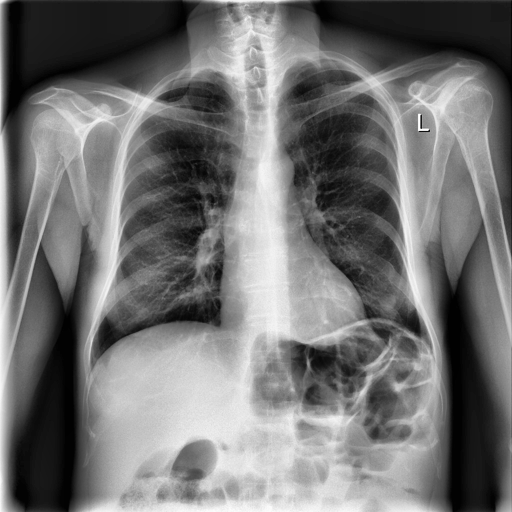
Finding: NORMAL